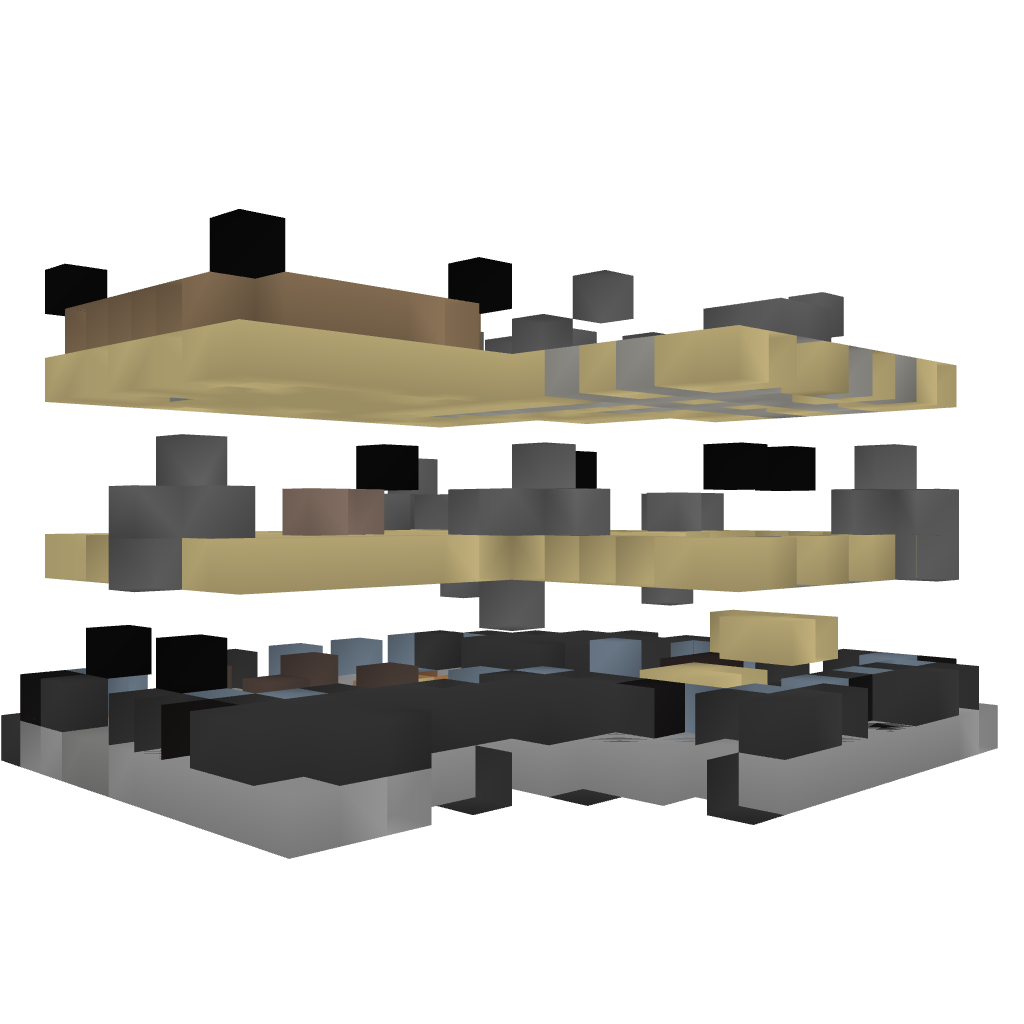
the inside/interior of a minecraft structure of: Little Modern wood House